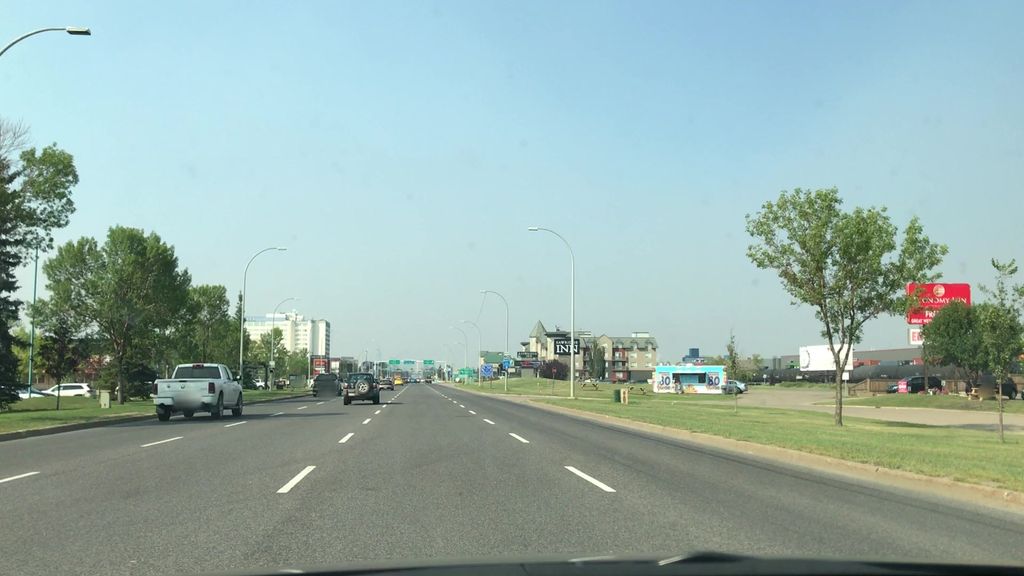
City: edmonton